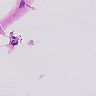
Metastatic tissue present: no